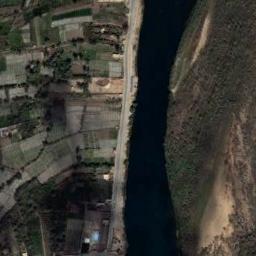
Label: river